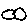
Label: cloud